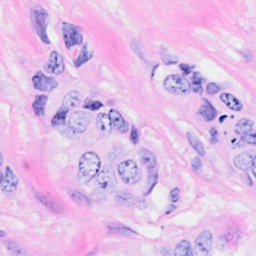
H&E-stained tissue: Breast